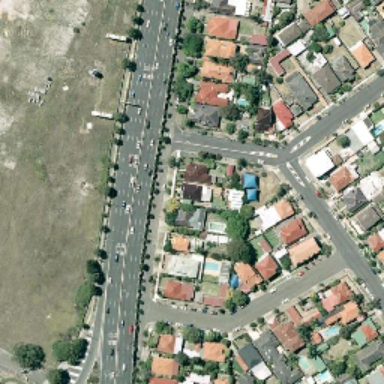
A wide road is a gray bare land on one side and a residential area through which a road passes on the other .